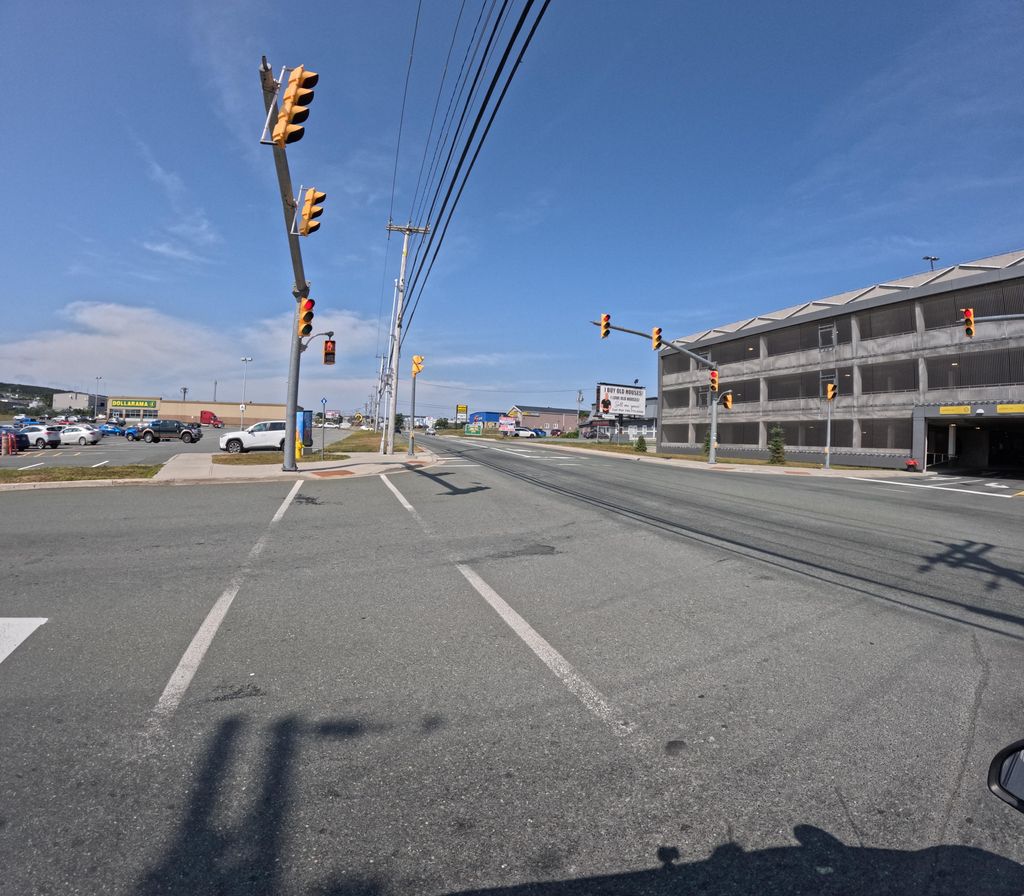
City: st_johns